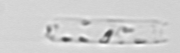
Label: Cerataulina_pelagica